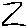
Label: zigzag